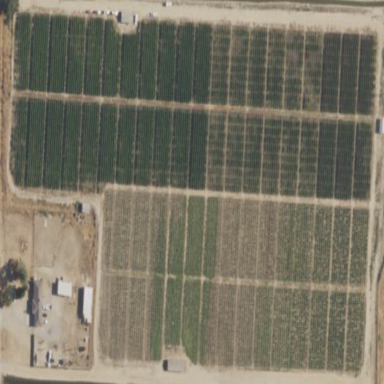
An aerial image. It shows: Vineyard growing grapes.